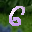
Label: 6